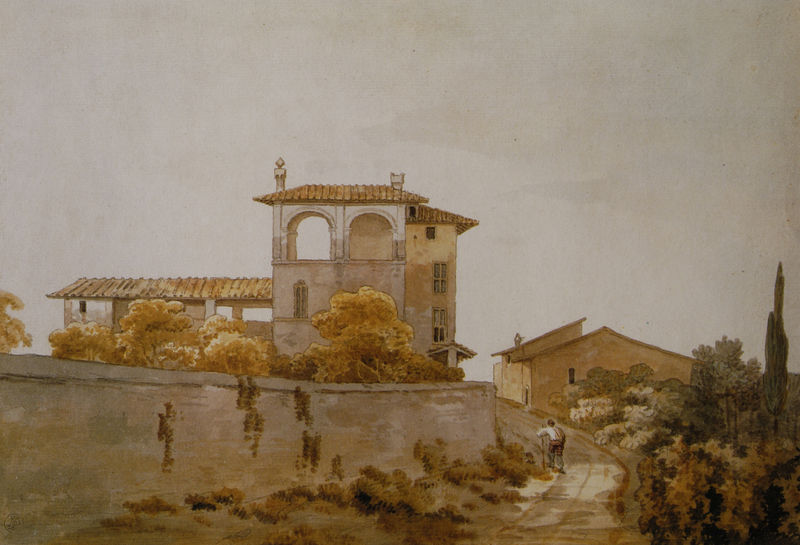
Titel: Italienische Villa
Künstler: Wiliam Pars
Standort: London
Institution: Victoria & Albert Museum
Schlagwörter: baum, berg, gemälde, himmel, laub, mann, schatten, weiß, aquarell, bäume, gelb, grün, landschaft, ocker, braun, fenster, grau, hell, hintergrund, hut, licht, pfeiler, strasse, stützen, säulen, zeichnung, dach, gebäude, gras, haus, park, rot, weg, wiese, zaun, beige, malerei, alt, mütze, wand, architektur, mensch, bild, ferne, horizont, häuser, hügel, strauch, busch, büsche, einsam, gebüsch, gehen, pfad, sträucher, land, pflanzen, gebeugt, wald, anhöhe, dachziegel, kamin, kamine, schornstein, stock, turm, garten, ranken, zypressen, balkon, sommer, bogen, italien, man, süden, vedute, alter mann, stab, laufen, spuren, warm, dorf, dächer, giebel, mauer, schornsteine, ziegel, farbe, hügle, steil, sepia, rundbogen, staffage, einfach, aufstützen, bauer, bögen, loggia, stütze, veranda, alter, greis, durchblick, provence, wandern, zypresse, spazierstock, grasbüschel, arkaden, villa, bewachsen, efeu, landhaus, wanderer, bran, bettler, lichtfleck, pinie, gestrüpp, mediterran, wanderstab, wanderstock, ziege, gezeichnet, wanderung, hasu, mittelmeer, toskana, etage, pultdach, belvedere, südlich, italienisch, terracotta, gartne, helles hemd, manner, schornstien, hohe fenster, solarium, 18. jahrhundert, 1800, mann von hinten, gelbe bäume und büsche, gebückte haltung, 2 häuser, bogen-arkaden, dach mit ziegeln, zykaden, zikaden, weg mann